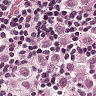
Metastatic tissue present: yes